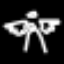
Label: angel